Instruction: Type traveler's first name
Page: traveler
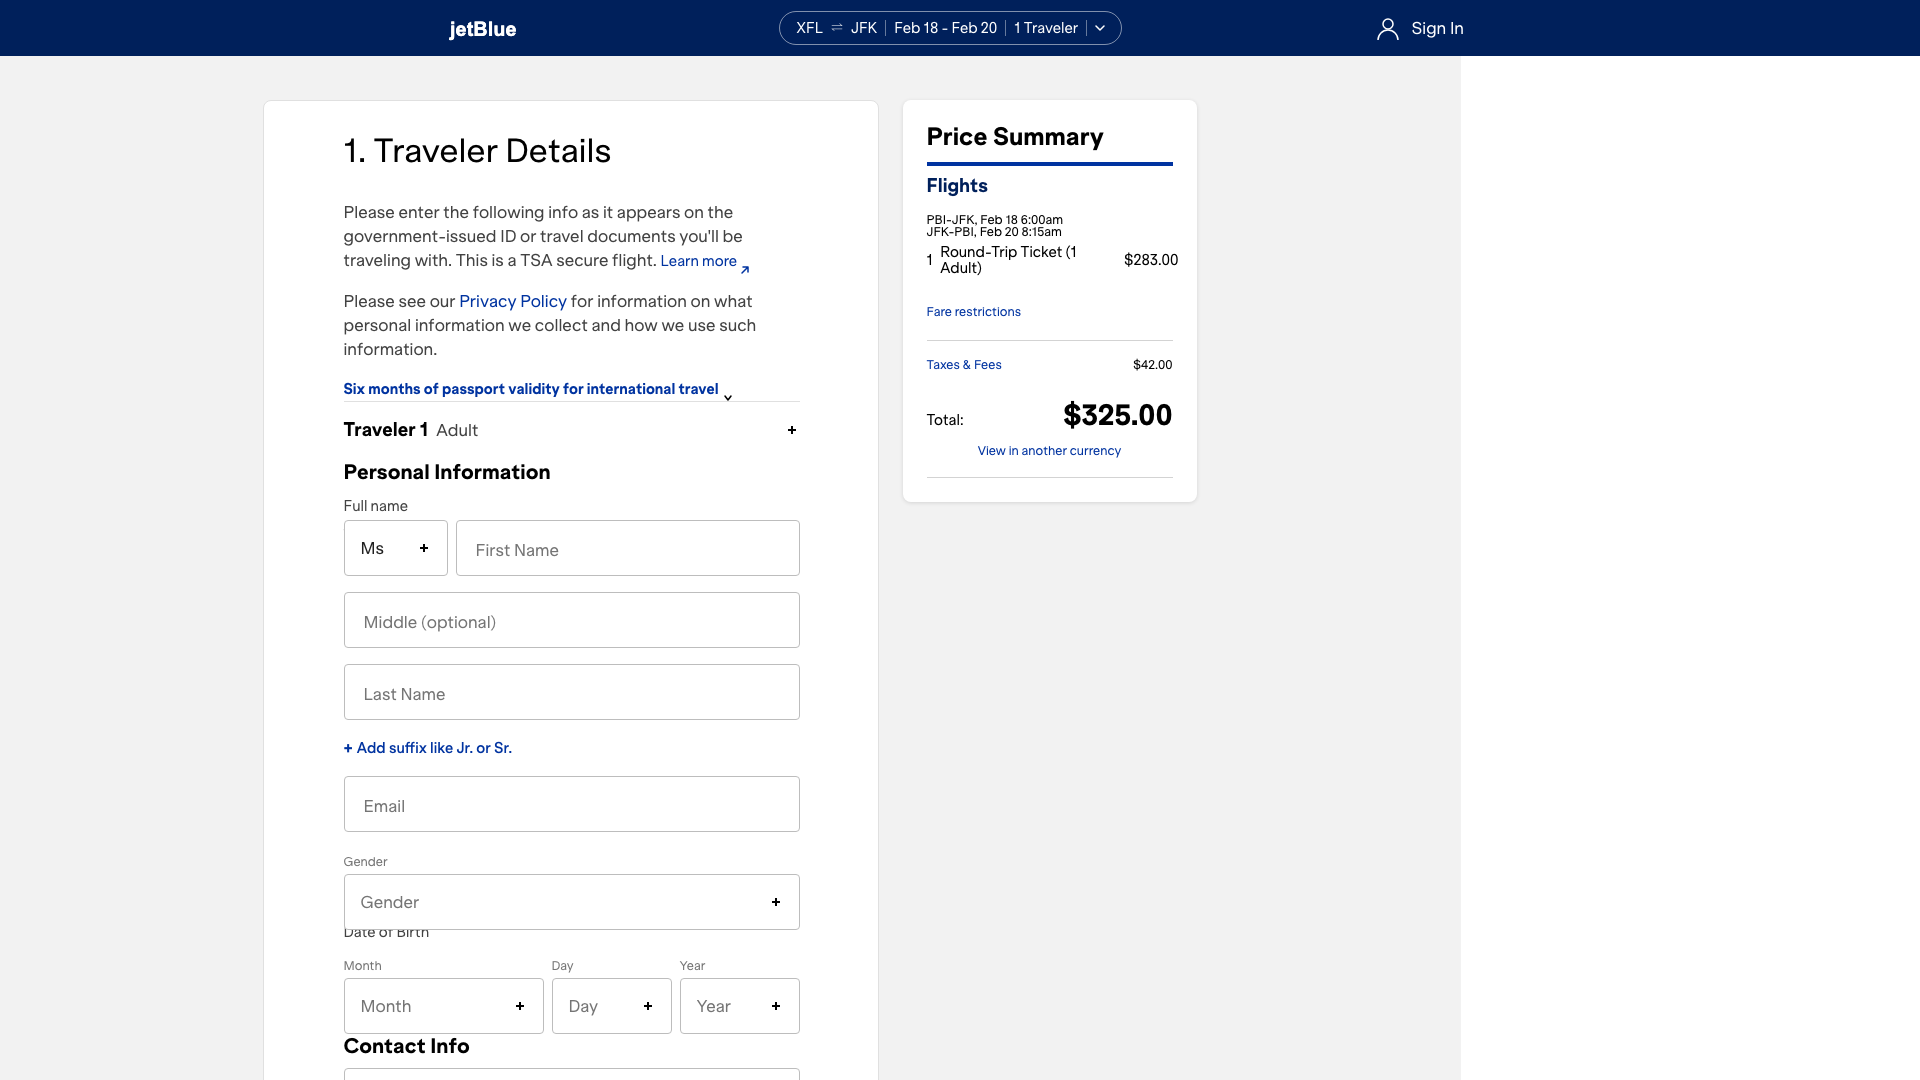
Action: type